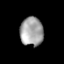
Tissue: prostate
Cell type: Fibroblasts
Senescence score: 0.7172
Nuclear area (px): 649
Mean DAPI intensity: 162.388